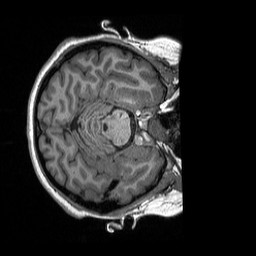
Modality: T1w
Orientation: axial
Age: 22
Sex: female
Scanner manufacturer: siemens
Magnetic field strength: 3 T
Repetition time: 2.3 s
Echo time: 0.00298 s